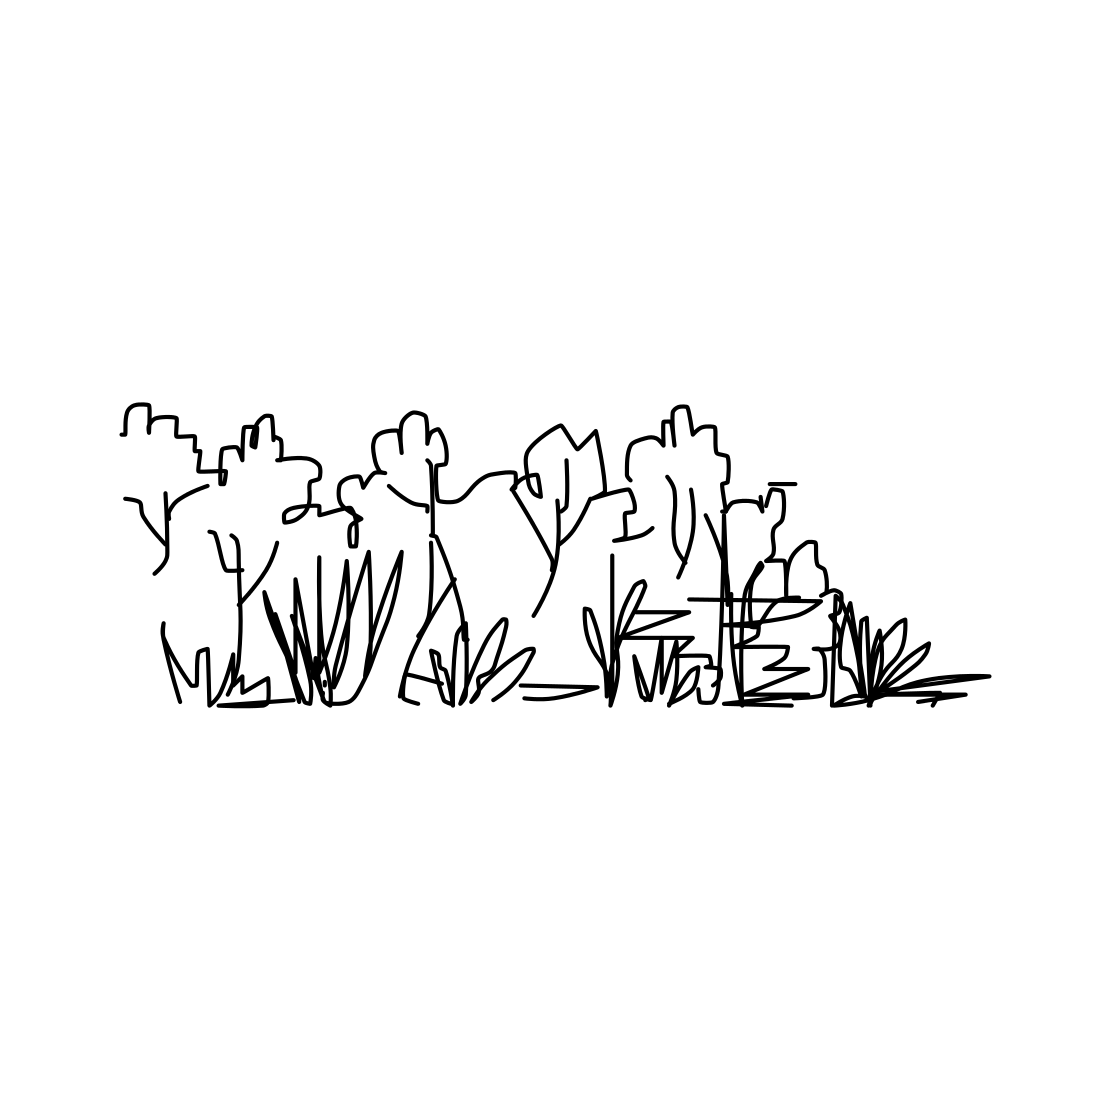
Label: bush